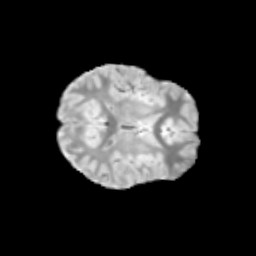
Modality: T2w
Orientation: axial
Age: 10
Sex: female
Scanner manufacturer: siemens
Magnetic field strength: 3 T
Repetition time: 3.8 s
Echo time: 0.07 s